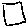
Label: square